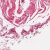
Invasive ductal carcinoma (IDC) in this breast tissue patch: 0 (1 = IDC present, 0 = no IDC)